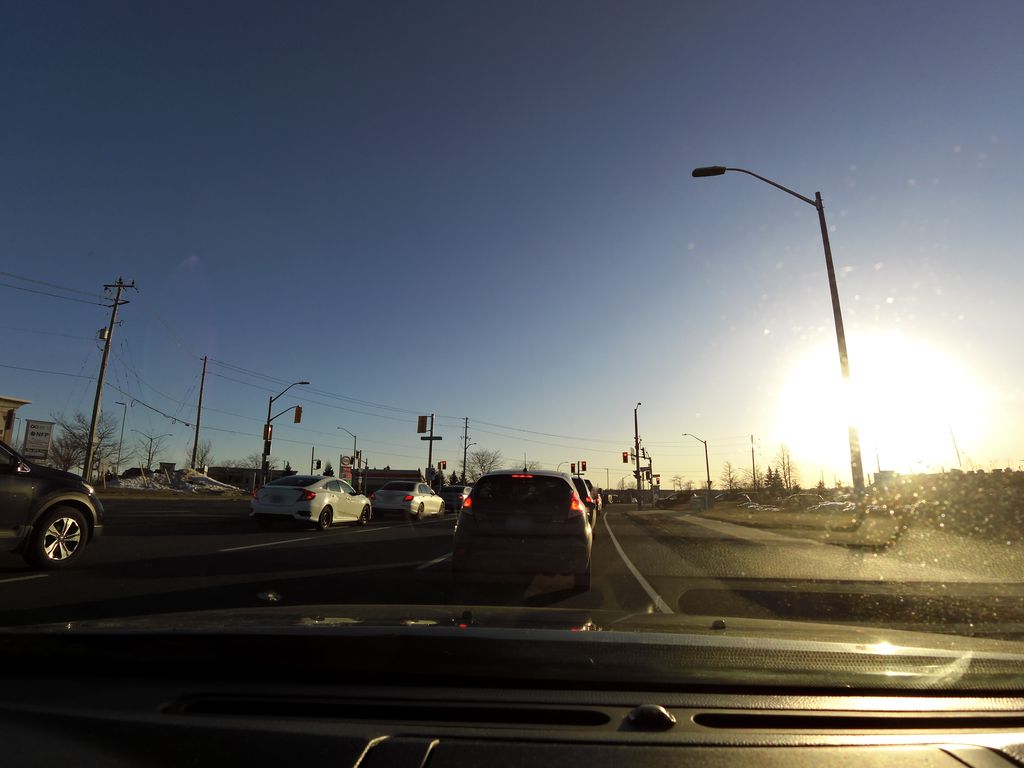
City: hamilton